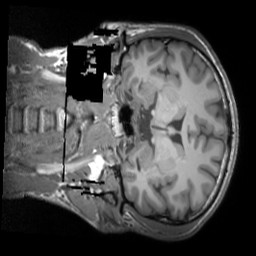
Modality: T1w
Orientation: coronal
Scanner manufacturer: siemens
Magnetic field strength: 3 T
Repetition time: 1.9 s
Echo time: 0.00267 s